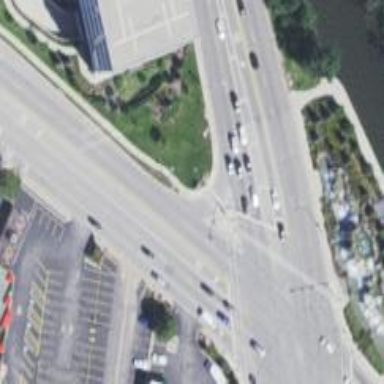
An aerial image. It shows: Footway that serves as traffic island.